【题型】解答题　【知识点】解析几何　【难度】easy
若圆 \( C \) 过点 \( O(0,0) \)，\( A(4,0) \)，\( B(2,2) \)。

(1) 求圆 \( C \) 的一般方程；

(2) 求圆 \( C \) 关于直线 \( l: y = 2x + 3 \) 对称的圆 \( C' \) 的标准方程。
【解答】
【详解】
(1) 设圆 \( C \) 的一般方程为 \( x^2 + y^2 + Dx + Ey + F = 0 \)，则
\[
\begin{cases}
F = 0 \\
16 + 4D + F = 0 \\
4 + 4 + 2D + 2E + F = 0
\end{cases}
\quad \text{解得} \quad
\begin{cases}
D = -4 \\
E = 0 \\
F = 0
\end{cases}
\]
\(\therefore\) 圆 \( C \) 的一般方程为 \( x^2 + y^2 - 4x = 0 \)。

(2)

由 (1) 得圆 \( C \) 的圆心为 \( C(2,0) \)，半径 \( r = 2 \)，圆 \( C' \) 半径为 \( 2 \)。

设 \( C'(m,n) \)，则 \( CC' \perp l \)，且 \( CC' \) 的中点 \( \left( \frac{m+2}{2}, \frac{n}{2} \right) \) 在直线 \( l \) 上，
\[
\therefore
\begin{cases}
k_{CC'} = \frac{n}{m-2} = -\frac{1}{2} \\
\frac{n}{2} = 2 \cdot \frac{m+2}{2} + 3
\end{cases}
\quad \text{解得} \quad
\begin{cases}
m = -\frac{18}{5} \\
n = \frac{14}{5}
\end{cases}
\]
\(\therefore\) 圆 \( C' \) 的标准方程为 \( \left(x + \frac{18}{5}\right)^2 + \left(y - \frac{14}{5}\right)^2 = 4 \)。
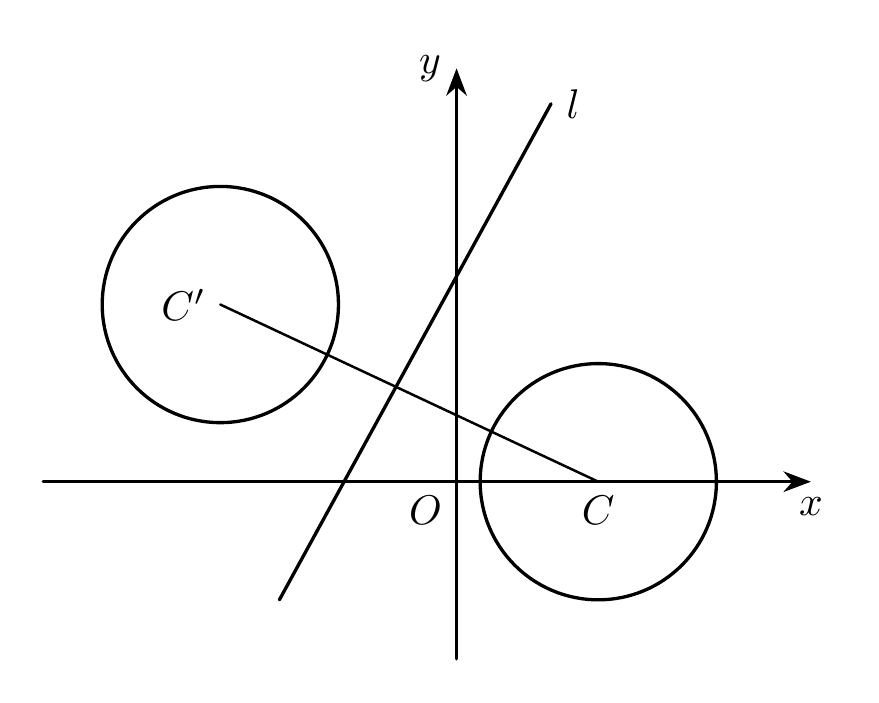